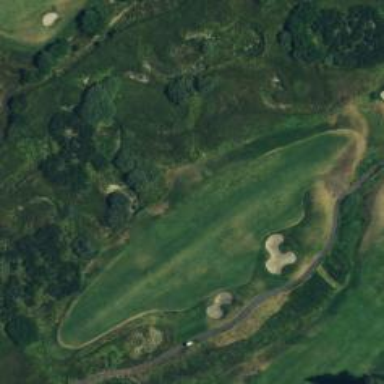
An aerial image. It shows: Golf hole.